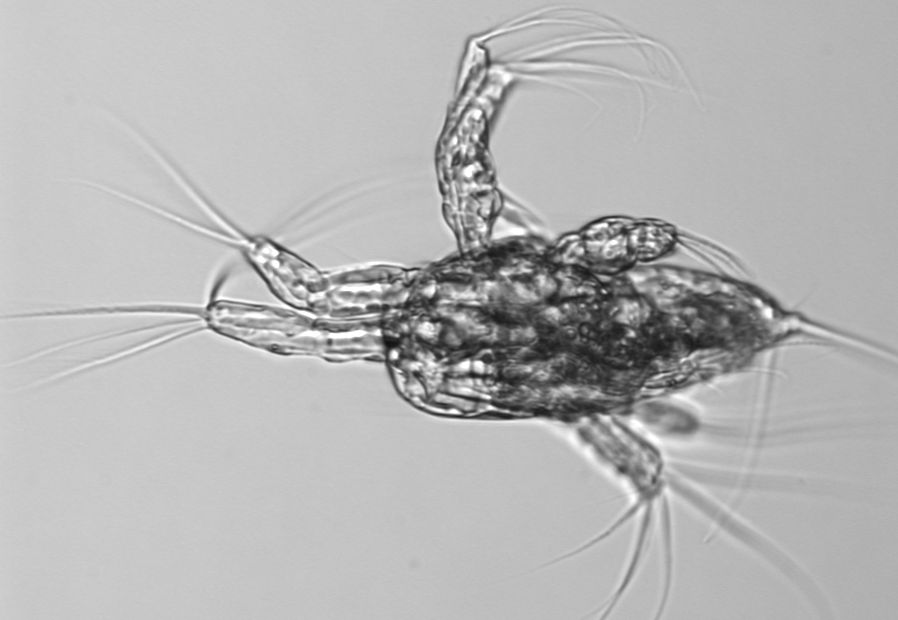
Label: Copepod_nauplii